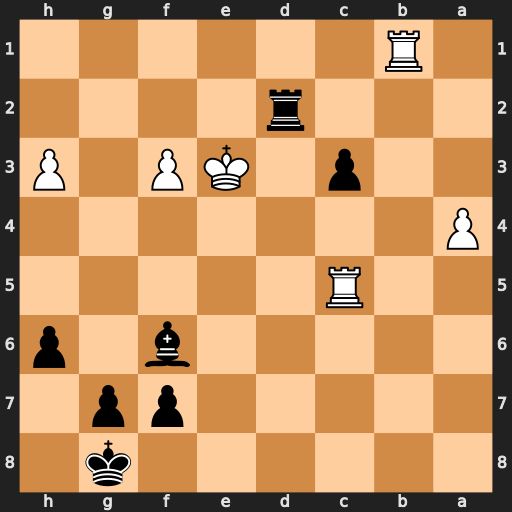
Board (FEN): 6k1/5pp1/5b1p/2R5/P7/2p1KP1P/3r4/1R6
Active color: b
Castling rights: -
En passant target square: -
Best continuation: Bd4+ Ke4 Bxc5